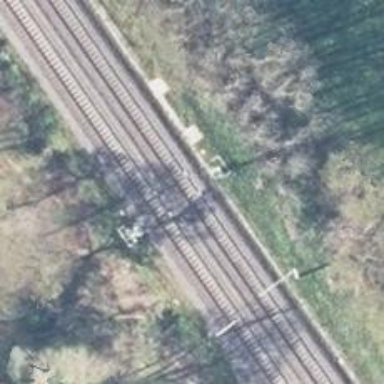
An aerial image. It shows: Railway signal.